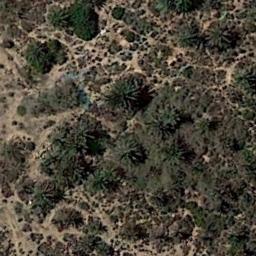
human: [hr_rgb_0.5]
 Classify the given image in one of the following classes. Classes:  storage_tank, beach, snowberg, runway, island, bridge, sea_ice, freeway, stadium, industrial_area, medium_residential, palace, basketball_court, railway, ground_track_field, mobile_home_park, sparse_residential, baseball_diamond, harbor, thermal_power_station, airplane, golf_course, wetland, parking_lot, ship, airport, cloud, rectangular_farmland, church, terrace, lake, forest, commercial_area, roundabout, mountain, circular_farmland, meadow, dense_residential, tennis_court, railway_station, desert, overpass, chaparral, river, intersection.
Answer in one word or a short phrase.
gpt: chaparral